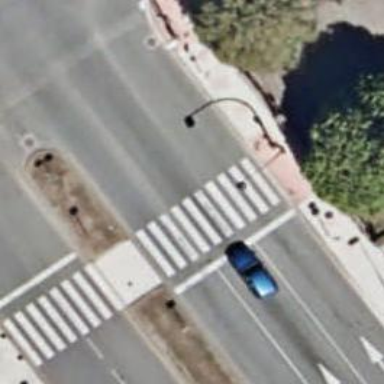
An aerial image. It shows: Road crossing with traffic signals.